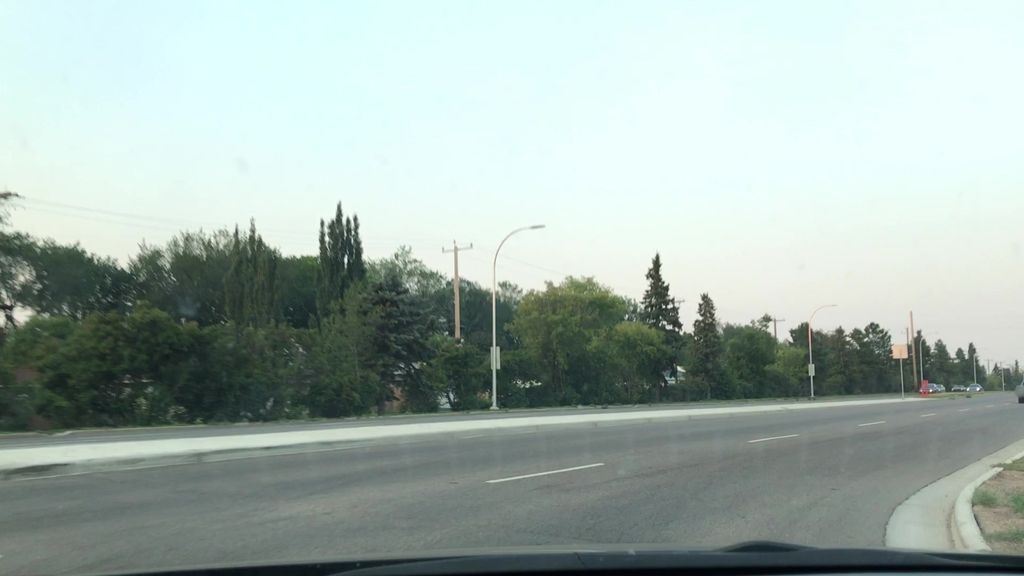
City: edmonton